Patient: sex F, age 64
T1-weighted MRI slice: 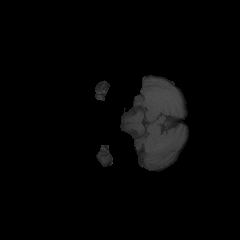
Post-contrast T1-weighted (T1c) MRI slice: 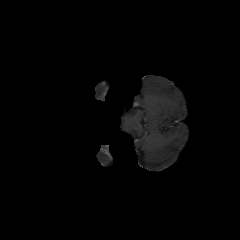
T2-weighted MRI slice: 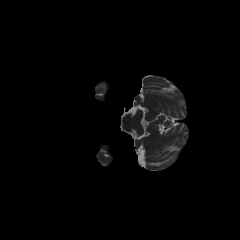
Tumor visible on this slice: no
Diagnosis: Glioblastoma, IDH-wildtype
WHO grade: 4